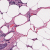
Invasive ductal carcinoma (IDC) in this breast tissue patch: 0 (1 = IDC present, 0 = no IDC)